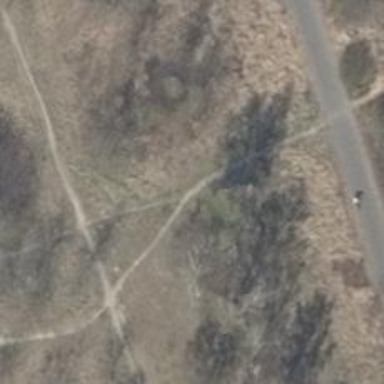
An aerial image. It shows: Ground path.